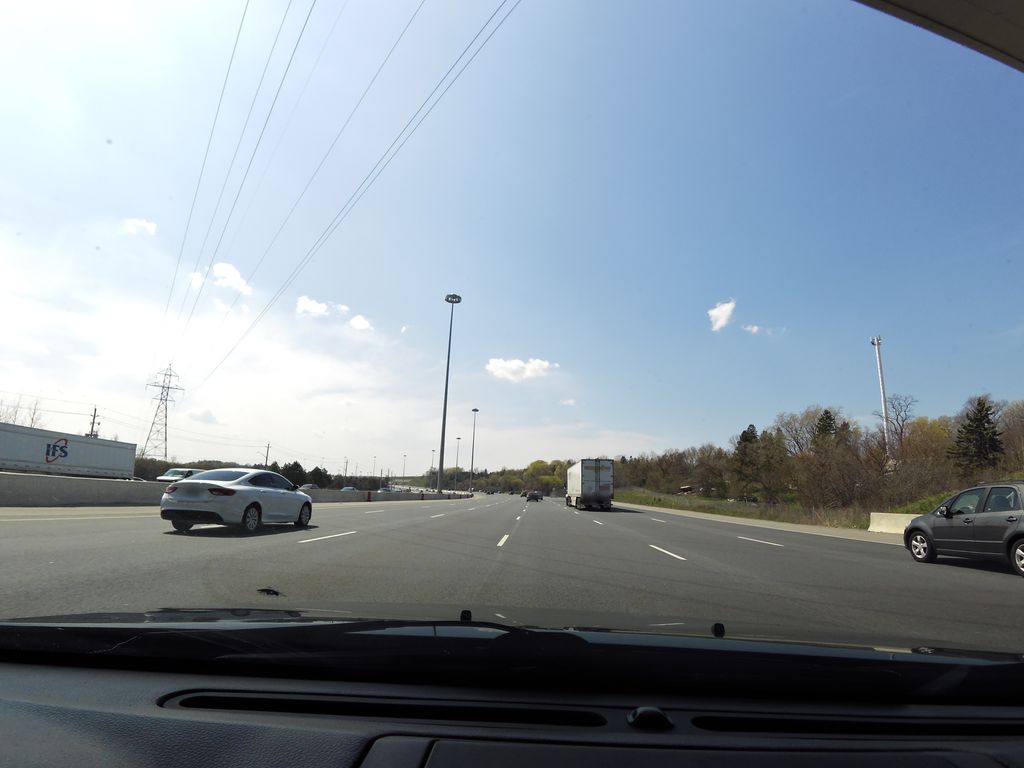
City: kitchener-waterloo